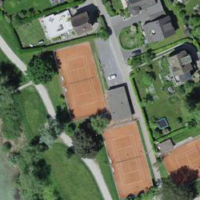
EUNIS habitat code: 55
Species observed at this site:
Carduelis carduelis